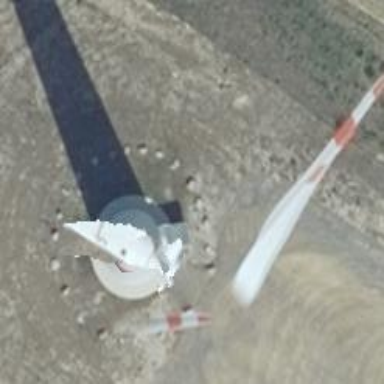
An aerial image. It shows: Wind generator powered by wind turbine.